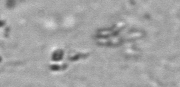
Label: Phaeocystis_debris